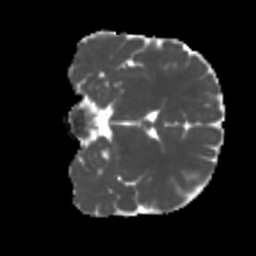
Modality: MD
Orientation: coronal
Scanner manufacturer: siemens
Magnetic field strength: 3 T
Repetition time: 4 s
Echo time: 0.0594 s